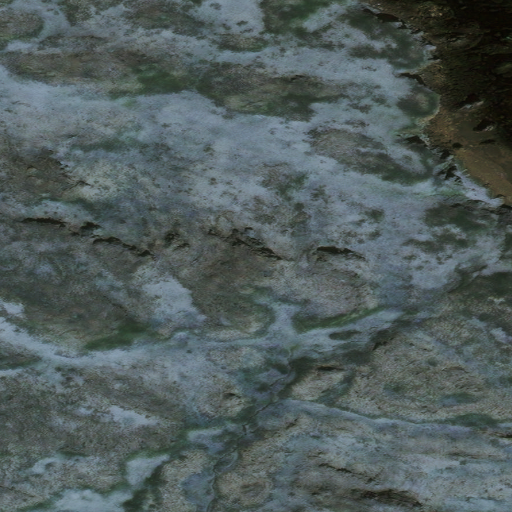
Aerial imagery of cape in Alaska named Unimguukux containing only unknown